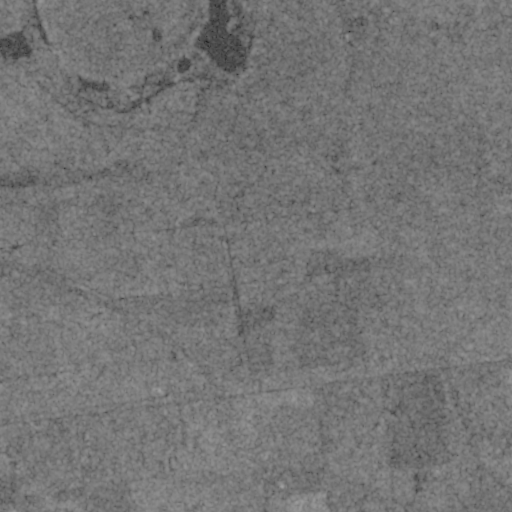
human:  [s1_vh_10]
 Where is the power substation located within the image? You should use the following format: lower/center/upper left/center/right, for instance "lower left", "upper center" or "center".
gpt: The power substation is located in the lower center of the image.
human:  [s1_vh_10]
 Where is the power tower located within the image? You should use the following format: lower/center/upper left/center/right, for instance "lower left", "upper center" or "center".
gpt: The power tower is located in the lower right of the image.
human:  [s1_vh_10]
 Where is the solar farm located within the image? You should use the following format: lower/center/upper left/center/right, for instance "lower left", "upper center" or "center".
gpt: The solar farm is located in the lower left of the image.
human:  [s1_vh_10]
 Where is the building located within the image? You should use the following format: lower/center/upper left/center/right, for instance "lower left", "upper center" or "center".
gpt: The building is located in the lower right of the image.
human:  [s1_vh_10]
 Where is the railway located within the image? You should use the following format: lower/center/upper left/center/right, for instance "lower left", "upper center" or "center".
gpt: The railway is located in the lower of the image.
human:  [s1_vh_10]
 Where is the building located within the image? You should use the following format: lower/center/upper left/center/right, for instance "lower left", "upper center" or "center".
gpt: The building is located in the lower of the image.
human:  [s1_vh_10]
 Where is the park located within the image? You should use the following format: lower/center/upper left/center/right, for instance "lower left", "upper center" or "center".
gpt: There is no park in the image.

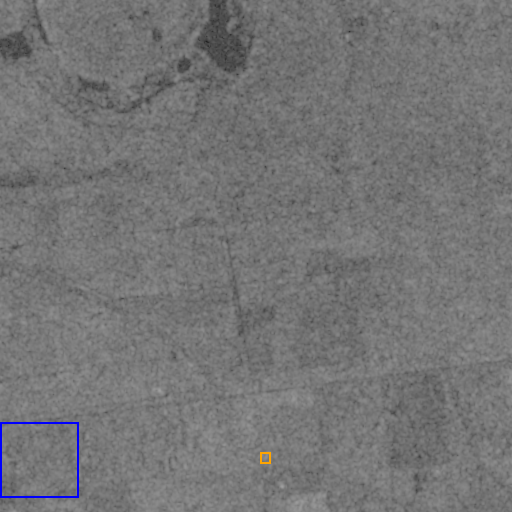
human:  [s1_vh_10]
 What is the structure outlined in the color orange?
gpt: The structure outlined in orange is a power substation.
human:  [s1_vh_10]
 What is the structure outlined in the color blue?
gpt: The structure outlined in blue is a solar farm.
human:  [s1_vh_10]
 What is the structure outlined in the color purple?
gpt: There is no purple outline.